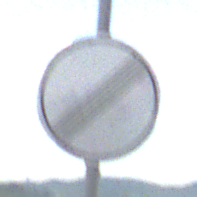
Verkehrszeichen: EndeSaemtlicherBegrenzungen
Umgebung: Outdoor, RoadRail
Tageszeit: MorningAfternoon
Wetter: PartlyCloudy
Licht: Natural
Jahreszeit: NotSpecified
Kontrast: LowContrast